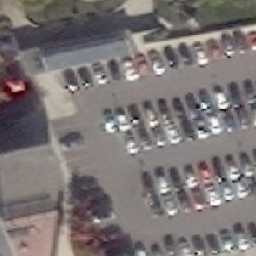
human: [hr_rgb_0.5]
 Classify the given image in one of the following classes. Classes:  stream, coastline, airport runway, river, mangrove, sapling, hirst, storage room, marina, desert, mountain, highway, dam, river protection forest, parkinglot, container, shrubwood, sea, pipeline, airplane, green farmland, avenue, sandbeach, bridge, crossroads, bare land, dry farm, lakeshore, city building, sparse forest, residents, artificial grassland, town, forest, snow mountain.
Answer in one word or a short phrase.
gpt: parkinglot